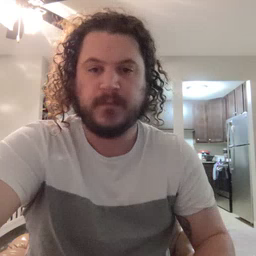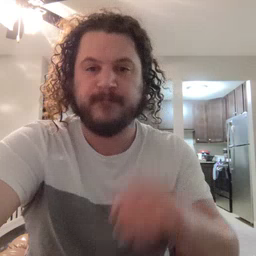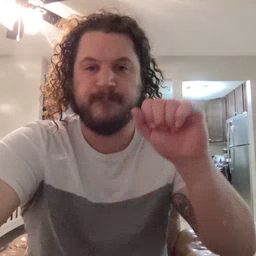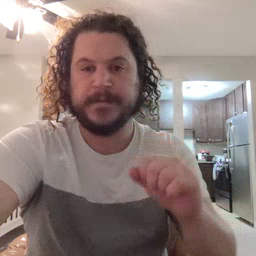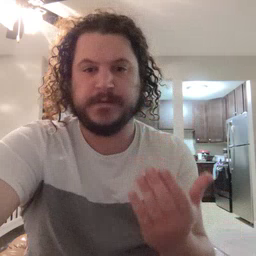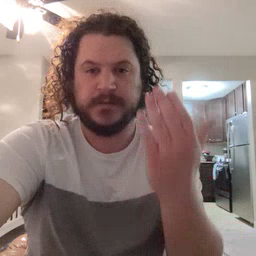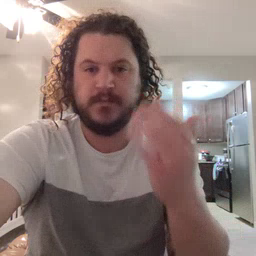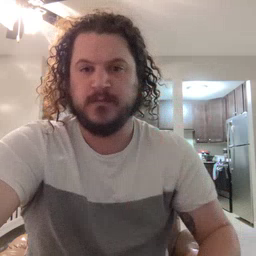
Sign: mitten